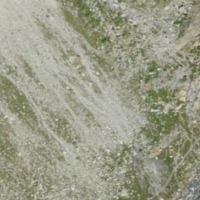
EUNIS habitat code: 48
Species observed at this site:
Erebia melampus